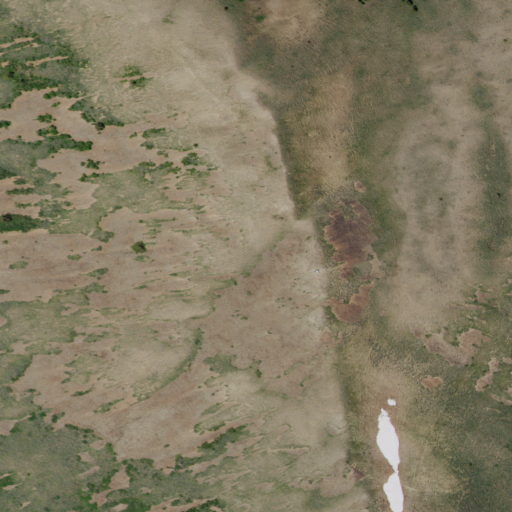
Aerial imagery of mountain in Idaho named Black Pine Peak containing shrub, evergreen forest, and mixed forest